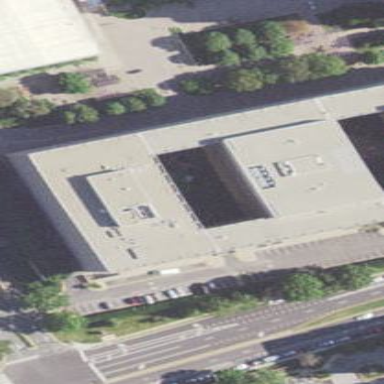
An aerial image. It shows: Office building.